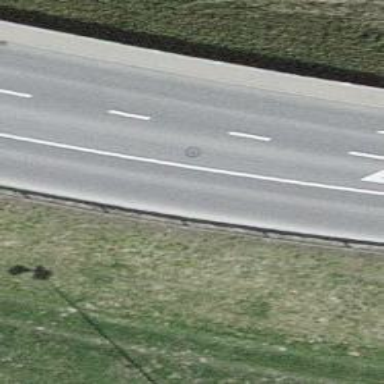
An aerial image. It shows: Primary highway.